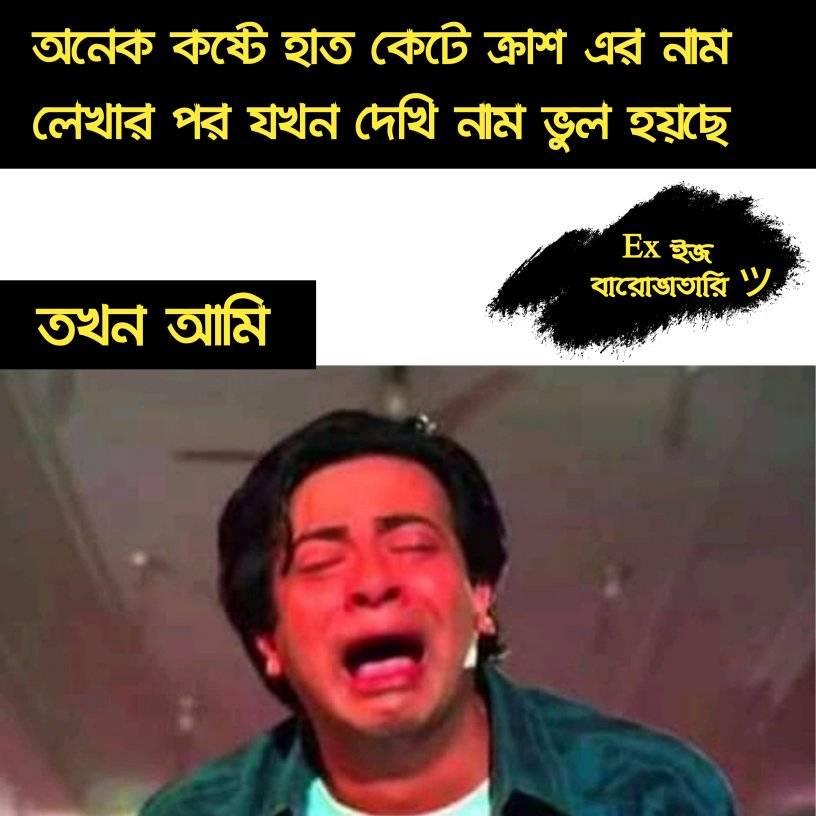
Text: অনেক কষ্টে হাত কেটে ক্রাশ এর নাম লেখার পর যখন দেখি নাম ভুল হয়েছে তখন আমি
Label: Non Hate